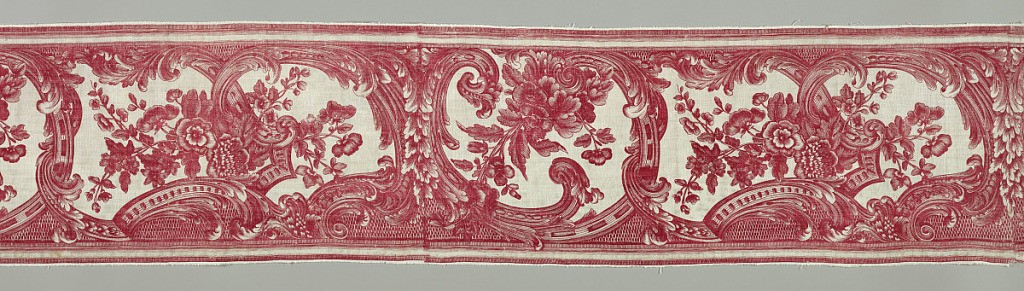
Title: Border
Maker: Bromley Hall, Middlesex, England, 1712–1763
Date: ca. 1760
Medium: cotton Technique: printed by engraved plate on plain weave
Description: Horizontal border of white cotton printed in red. Broken scroll design of Rococo character forming uneven frames for flower clusters.